Question: How many users?
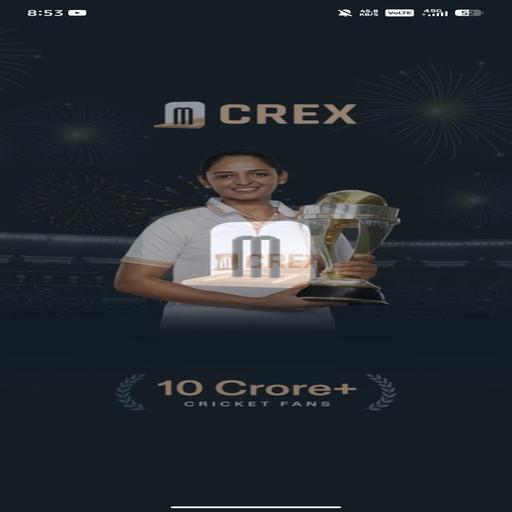
Answer: 10 Crore+